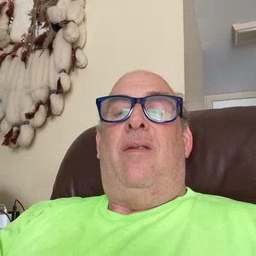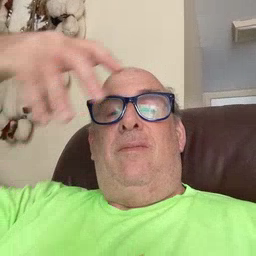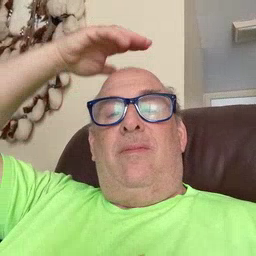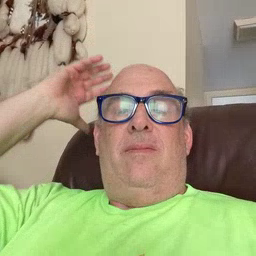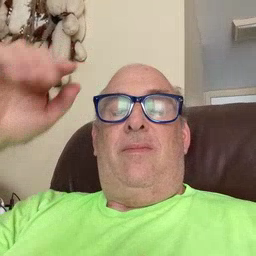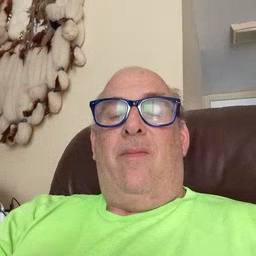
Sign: lion